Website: walmart
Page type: cart
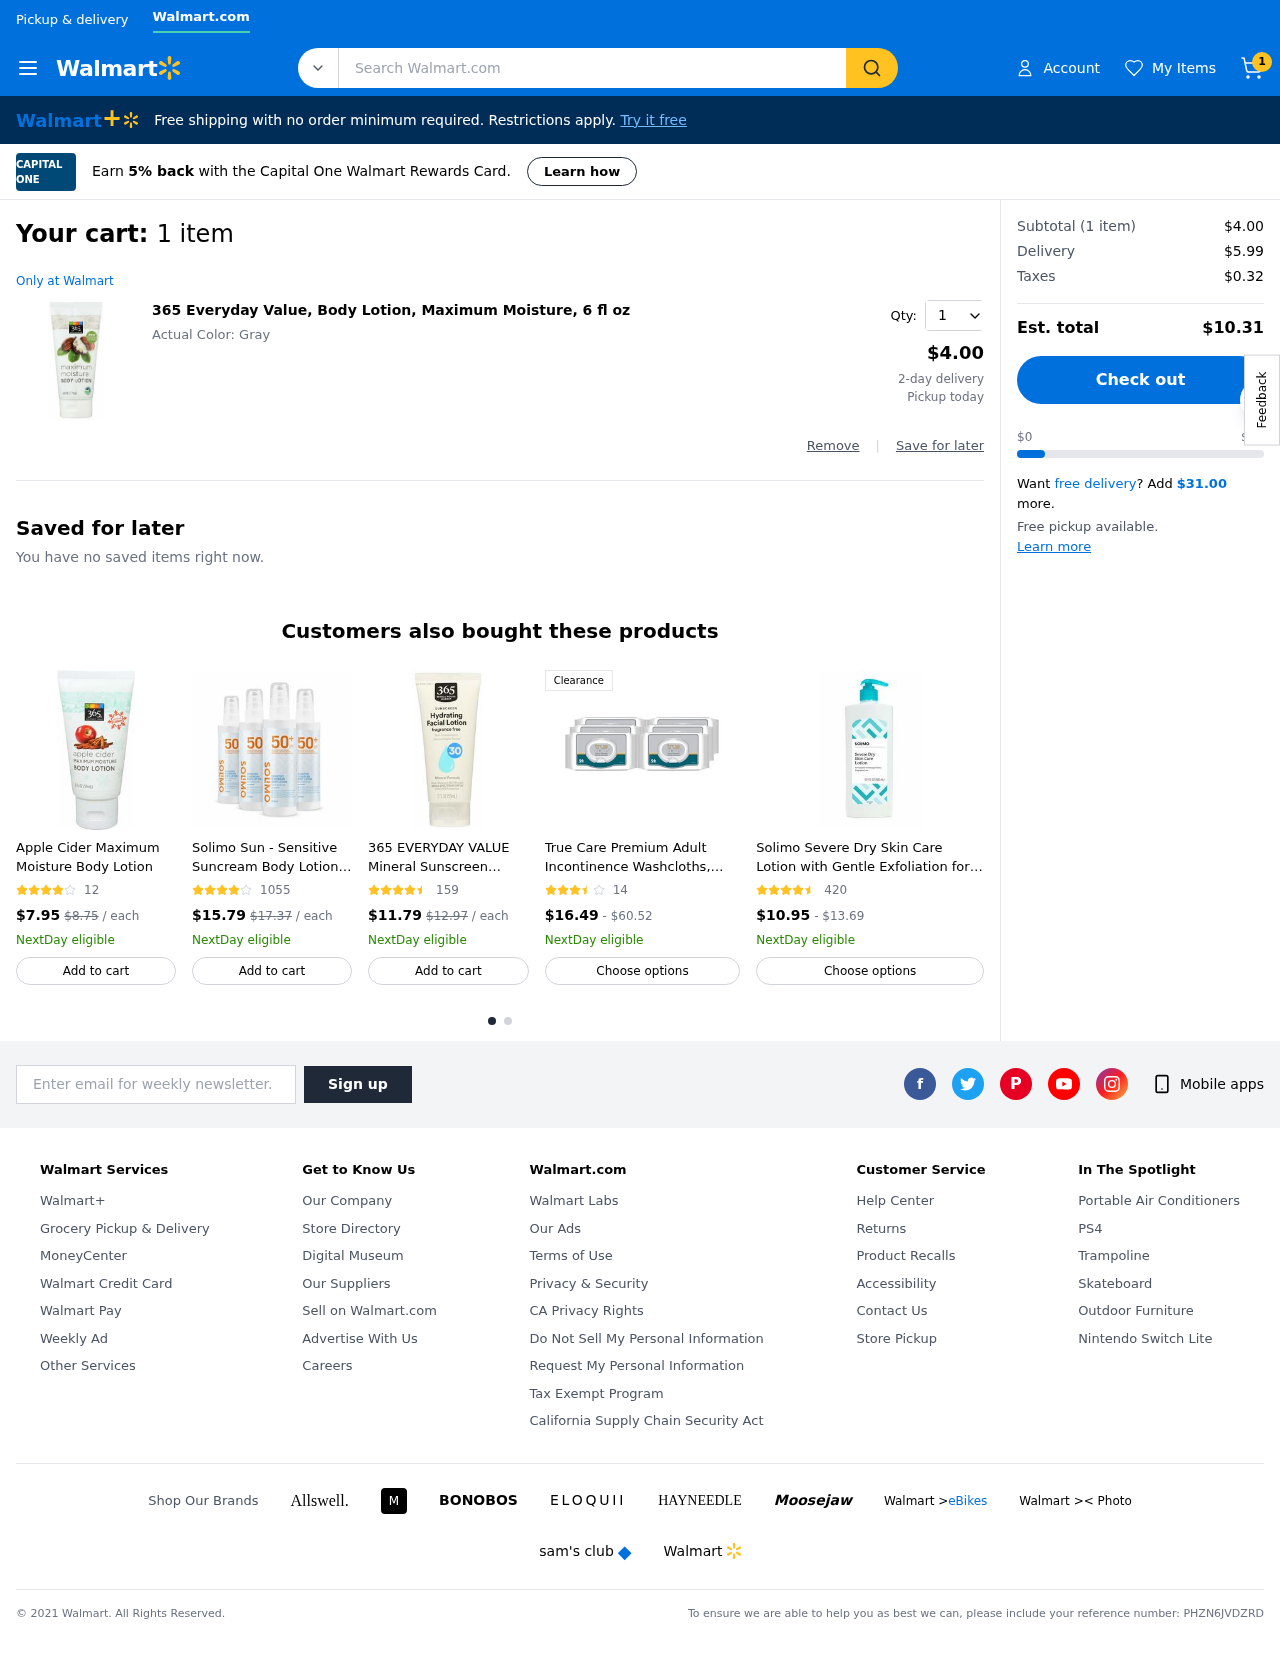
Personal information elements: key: PII_EMAIL
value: brandonsmith@gmail.com
Product elements: key: PRODUCT1_NAME
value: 365 Everyday Value, Body Lotion, Maximum Moisture, 6 fl oz
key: PRODUCT1_PRICE
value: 4
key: PRODUCT1_QUANTITY
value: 1
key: PRODUCT2_NAME
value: Apple Cider Maximum Moisture Body Lotion
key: PRODUCT2_NUM_RATINGS
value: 12
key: PRODUCT2_PRICE
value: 7.95
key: PRODUCT3_NAME
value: Solimo Sun - Sensitive Suncream Body Lotion SPF 50+ (4x 200ml)
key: PRODUCT3_NUM_RATINGS
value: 1055
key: PRODUCT3_PRICE
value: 15.79
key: PRODUCT4_NAME
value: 365 EVERYDAY VALUE Mineral Sunscreen Facial Lotion SPF 30, 2 FZ
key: PRODUCT4_NUM_RATINGS
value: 159
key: PRODUCT4_PRICE
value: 11.79
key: PRODUCT5_NAME
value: True Care Premium Adult Incontinence Washcloths, Soft Pack, 96 Count, Pack of 6
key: PRODUCT5_NUM_RATINGS
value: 14
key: PRODUCT5_PRICE
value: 16.49
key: PRODUCT6_NAME
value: Solimo Severe Dry Skin Care Lotion with Gentle Exfoliation for Sensitive Skin, 16.9 Fluid Ounce
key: PRODUCT6_NUM_RATINGS
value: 420
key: PRODUCT6_PRICE
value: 10.95
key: PRODUCT2_ORIGINAL_PRICE
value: $8.75
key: PRODUCT3_ORIGINAL_PRICE
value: $17.37
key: PRODUCT4_ORIGINAL_PRICE
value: $12.97
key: PRODUCT5_PRICE_MAX
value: $60.52
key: PRODUCT6_PRICE_MAX
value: $13.69
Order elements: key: ORDER_NUM_ITEMS
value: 1
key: ORDER_NUM_ITEMS
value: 1 item
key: ORDER_SUBTOTAL
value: $4.00
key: ORDER_SHIPPING_COST
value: $5.99
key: ORDER_TAX
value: $0.32
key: ORDER_TOTAL
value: $10.31
Search elements: key: HEADER_SEARCH
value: Search Walmart.com